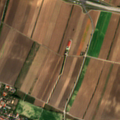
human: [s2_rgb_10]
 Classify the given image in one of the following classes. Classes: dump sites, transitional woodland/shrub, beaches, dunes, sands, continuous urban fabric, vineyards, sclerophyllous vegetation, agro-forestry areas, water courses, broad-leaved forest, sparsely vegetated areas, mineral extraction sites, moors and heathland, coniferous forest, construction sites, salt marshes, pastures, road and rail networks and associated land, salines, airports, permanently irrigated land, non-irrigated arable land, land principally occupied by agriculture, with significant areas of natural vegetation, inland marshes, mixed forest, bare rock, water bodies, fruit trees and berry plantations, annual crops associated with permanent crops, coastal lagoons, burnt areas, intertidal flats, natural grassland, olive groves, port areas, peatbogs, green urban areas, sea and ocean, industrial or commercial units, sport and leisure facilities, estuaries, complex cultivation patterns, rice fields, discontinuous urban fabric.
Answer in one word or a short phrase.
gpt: discontinuous urban fabric, road and rail networks and associated land, non-irrigated arable land